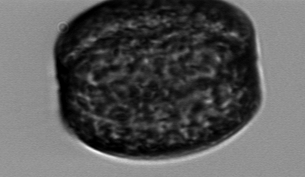
Label: Coscinodiscus